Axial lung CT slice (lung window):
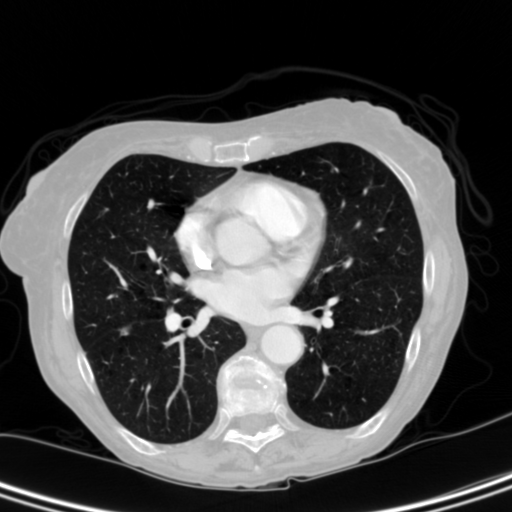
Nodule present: no